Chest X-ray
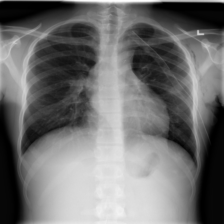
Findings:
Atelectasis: negative
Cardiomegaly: negative
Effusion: negative
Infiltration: negative
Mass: negative
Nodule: negative
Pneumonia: negative
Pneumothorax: negative
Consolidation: negative
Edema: negative
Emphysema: negative
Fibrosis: negative
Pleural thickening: negative
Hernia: negative